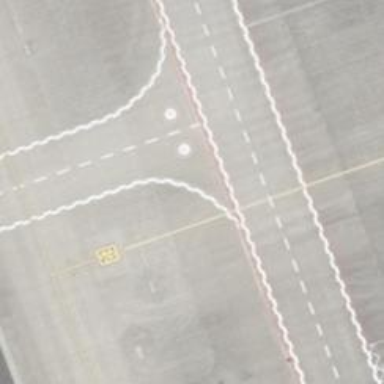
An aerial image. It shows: Road with stop sign.